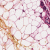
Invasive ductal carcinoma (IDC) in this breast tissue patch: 0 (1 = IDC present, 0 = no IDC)